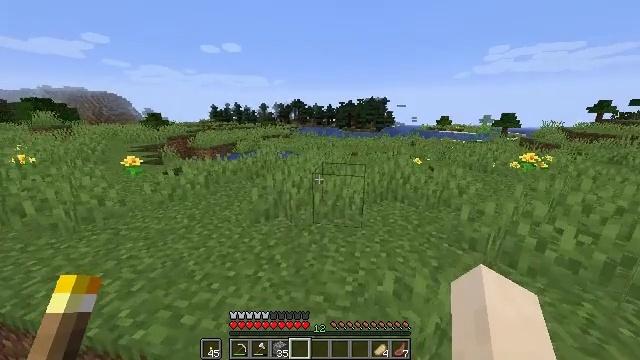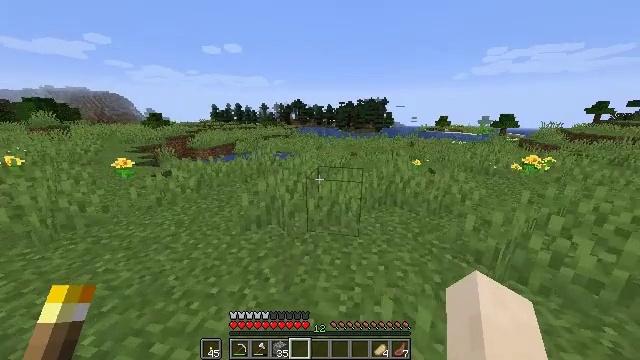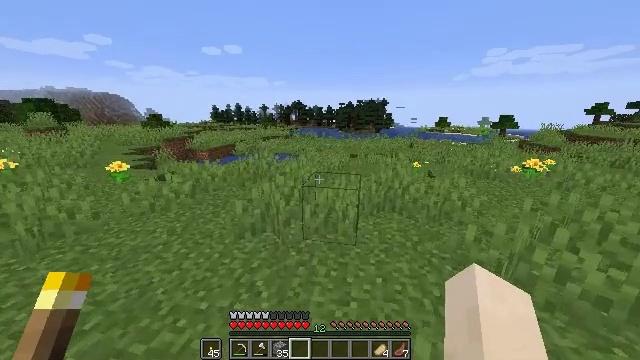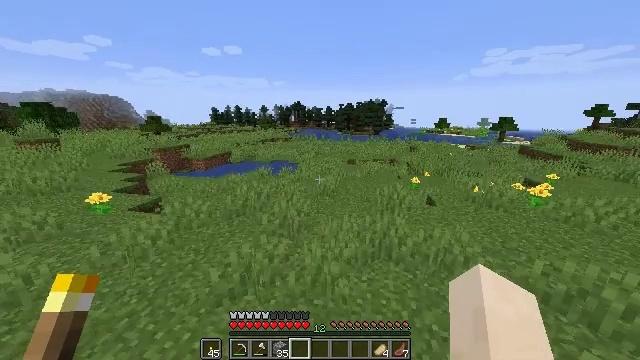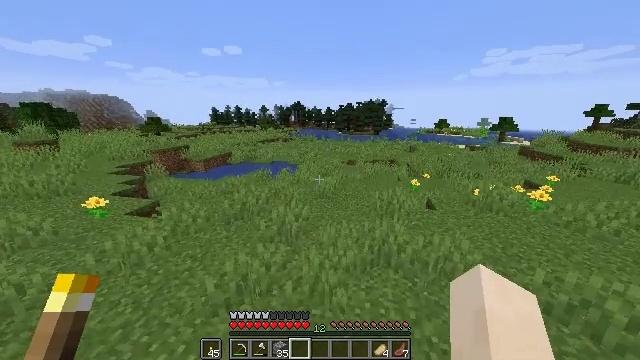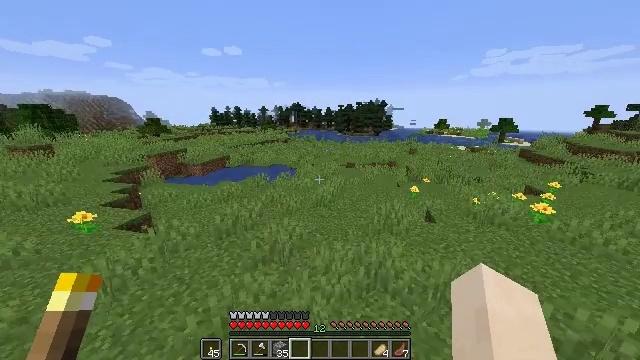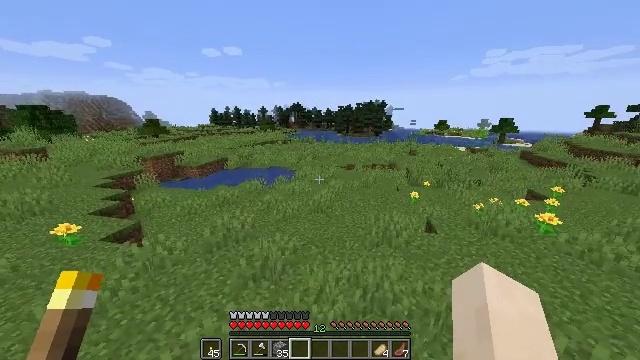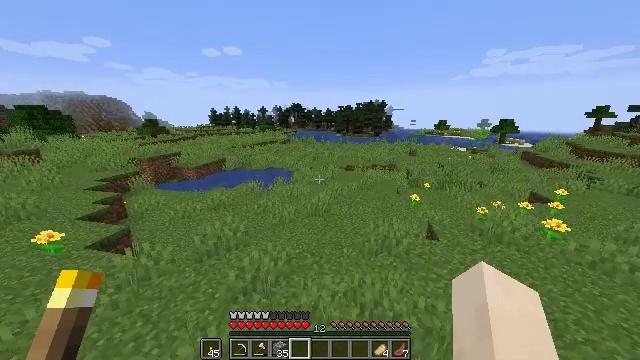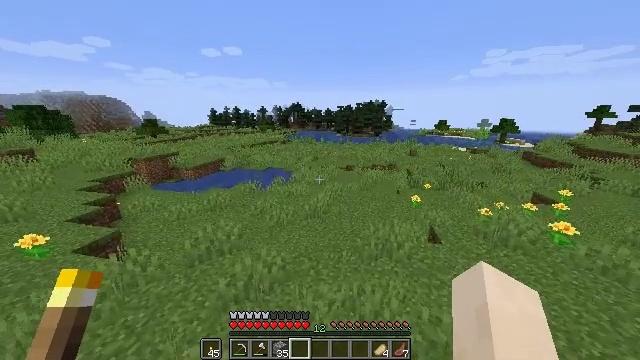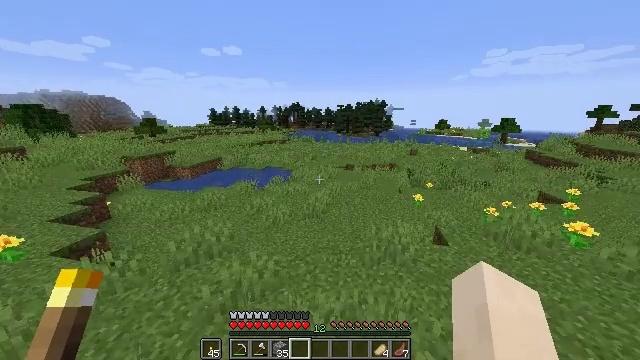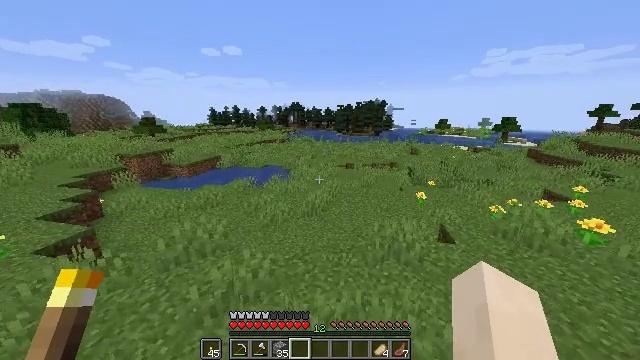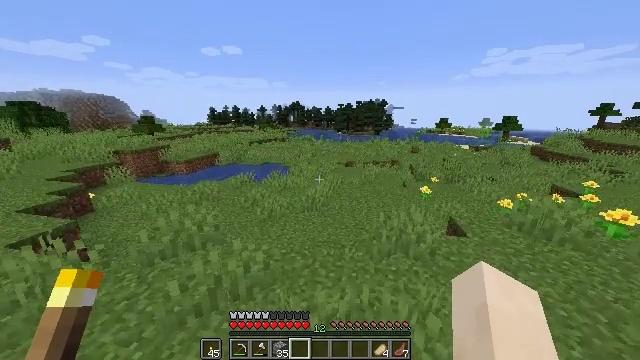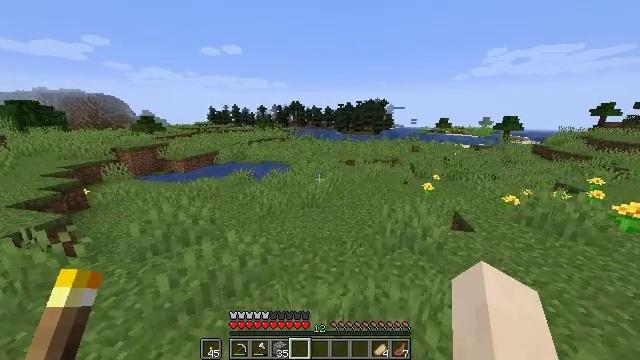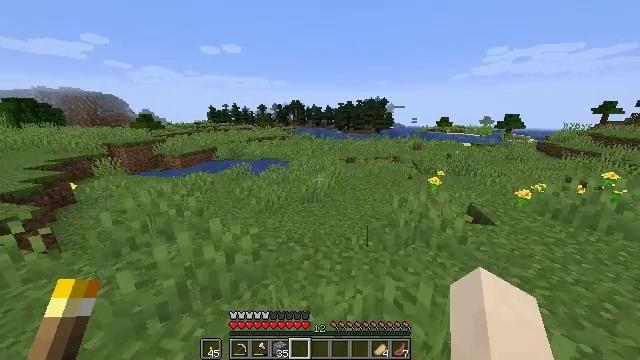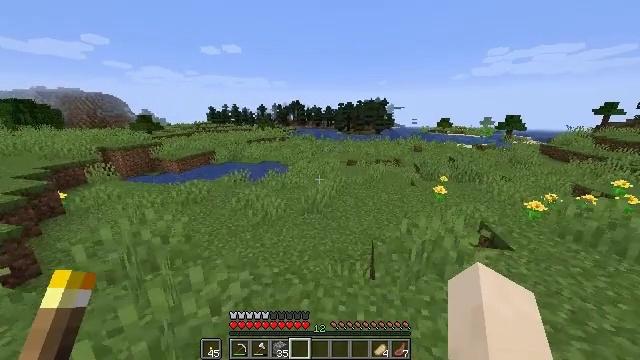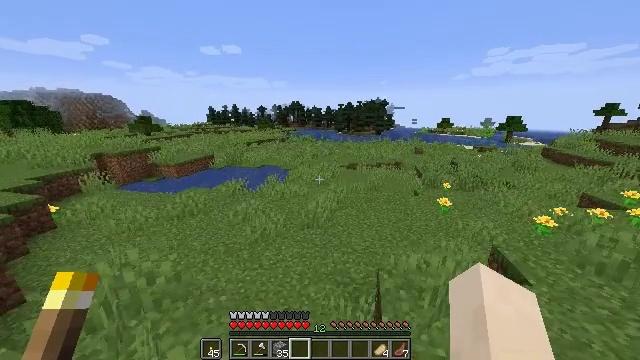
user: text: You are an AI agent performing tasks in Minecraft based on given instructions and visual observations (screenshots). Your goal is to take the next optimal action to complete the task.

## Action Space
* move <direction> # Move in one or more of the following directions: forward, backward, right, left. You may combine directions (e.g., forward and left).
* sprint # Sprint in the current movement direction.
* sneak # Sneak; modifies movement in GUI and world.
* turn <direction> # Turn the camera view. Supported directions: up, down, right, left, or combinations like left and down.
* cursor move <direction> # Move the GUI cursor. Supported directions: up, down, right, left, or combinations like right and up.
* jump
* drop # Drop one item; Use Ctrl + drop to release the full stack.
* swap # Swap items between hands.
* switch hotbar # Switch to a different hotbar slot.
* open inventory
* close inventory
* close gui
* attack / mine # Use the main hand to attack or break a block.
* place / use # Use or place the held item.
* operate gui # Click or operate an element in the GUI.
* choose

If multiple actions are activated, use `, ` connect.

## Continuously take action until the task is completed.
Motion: motion action
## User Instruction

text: Kill the chicken.
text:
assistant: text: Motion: move forward and move right, sprint, jump
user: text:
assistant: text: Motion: move forward and move right, sprint, jump
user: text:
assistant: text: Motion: move forward and move right, sprint, jump
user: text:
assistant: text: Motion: move forward and move right, sprint, jump
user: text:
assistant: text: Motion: move forward, sprint, jump
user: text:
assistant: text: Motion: move forward, sprint, jump
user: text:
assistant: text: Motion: move forward, sprint, jump
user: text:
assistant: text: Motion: move forward and move left, sprint, jump
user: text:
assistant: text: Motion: move forward and move left, sprint, jump
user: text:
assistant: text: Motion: move forward and move left, sprint, jump
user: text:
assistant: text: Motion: move forward and move left, sprint, jump
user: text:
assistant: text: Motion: move forward and move left, sprint, jump
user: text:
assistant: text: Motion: move forward, sprint, jump
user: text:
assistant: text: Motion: move forward, sprint, jump
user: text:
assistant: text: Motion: move forward, sprint, jump
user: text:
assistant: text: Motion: move forward and move right, sprint, jump
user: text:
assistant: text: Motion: move forward and move right, sprint, jump
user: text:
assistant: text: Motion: move forward and move right, sprint, jump
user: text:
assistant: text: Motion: move forward and move right, sprint, jump
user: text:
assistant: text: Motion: move forward and move right, sprint, jump
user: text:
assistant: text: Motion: move forward and move right, sprint, jump
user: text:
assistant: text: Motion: move forward and move right, sprint, jump
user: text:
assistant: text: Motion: move forward and move right, sprint, jump
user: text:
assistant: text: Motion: move forward and move right, sprint, jump
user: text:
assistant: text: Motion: move forward and move right, sprint, jump
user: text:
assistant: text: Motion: move forward and move right, sprint, jump
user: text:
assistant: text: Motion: move forward and move right, sprint, jump
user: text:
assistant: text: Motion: move forward and move right, sprint, jump
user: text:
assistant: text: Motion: move forward and move right, sprint, jump
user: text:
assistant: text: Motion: move forward and move right, sprint, jump